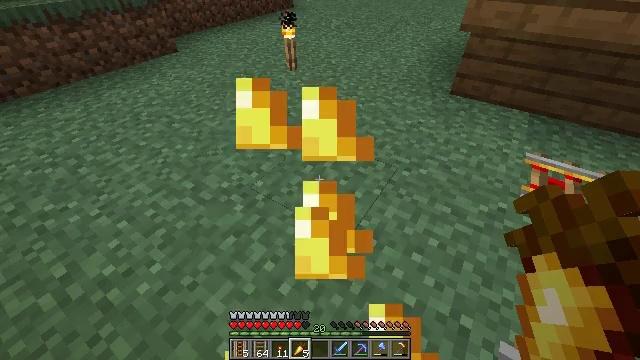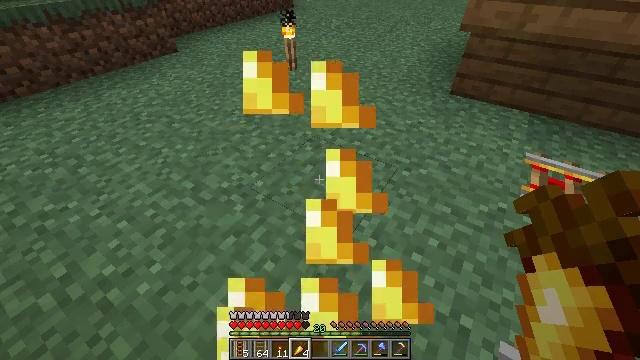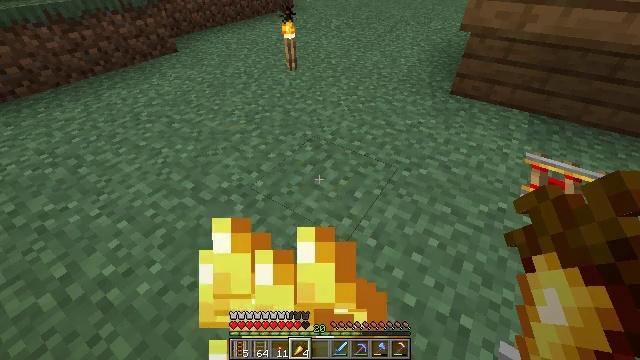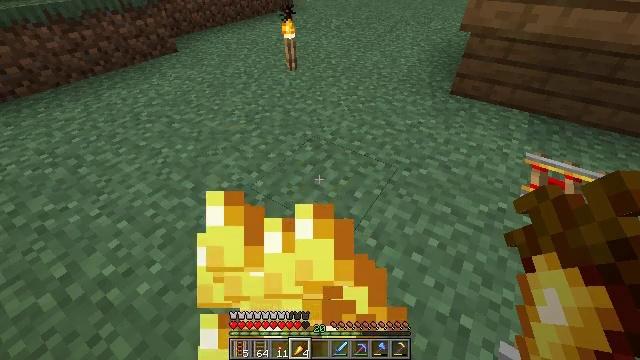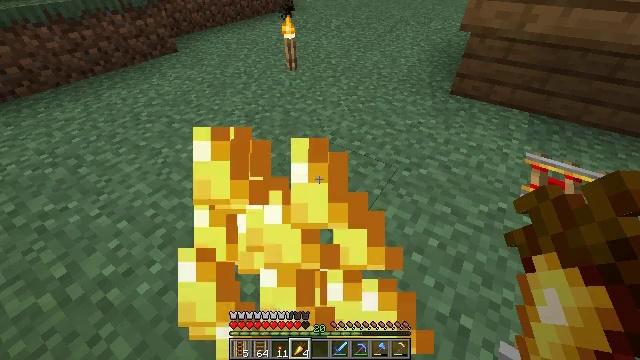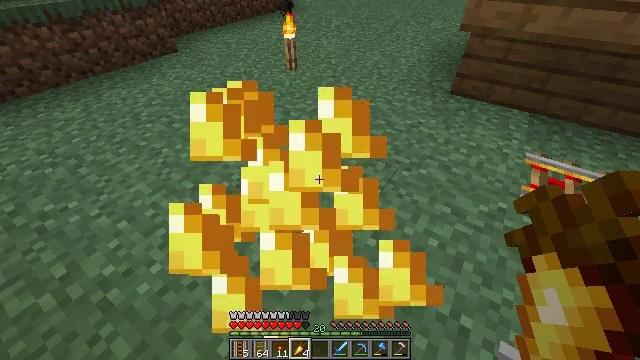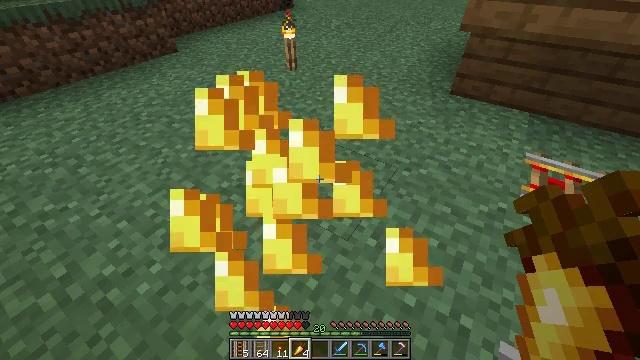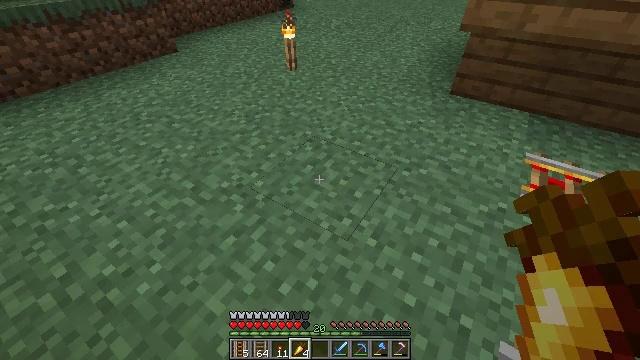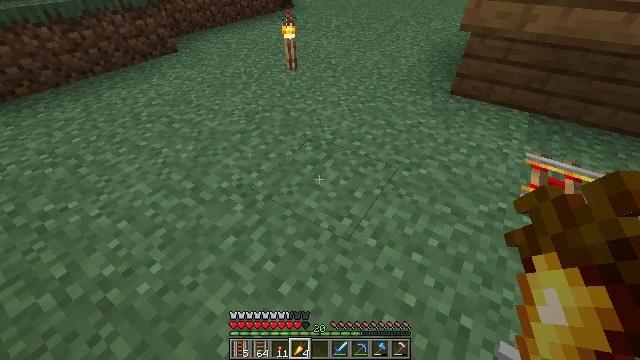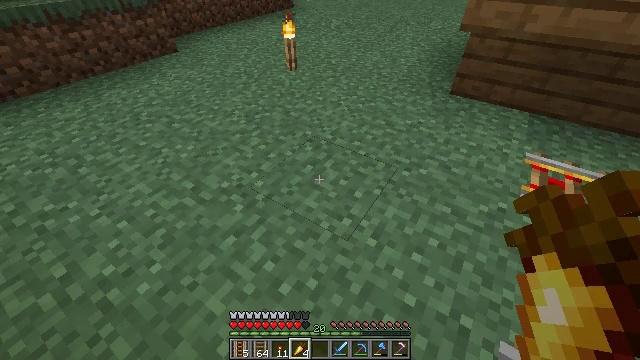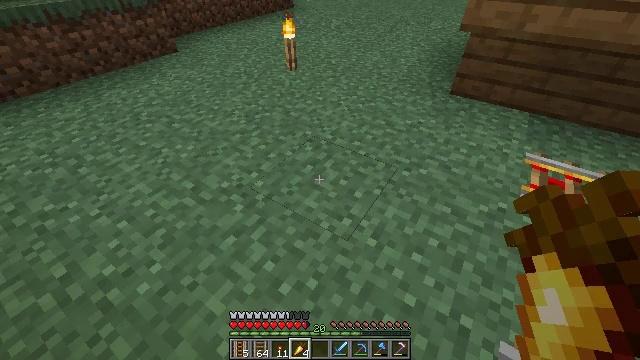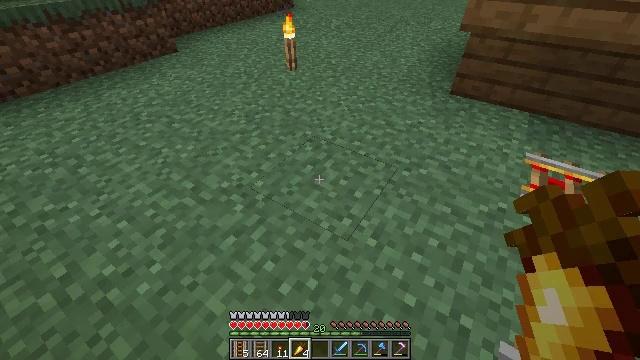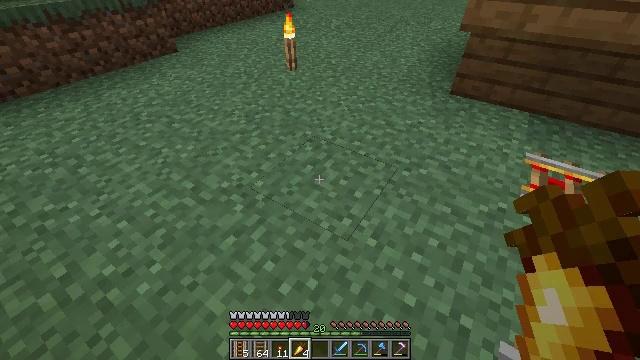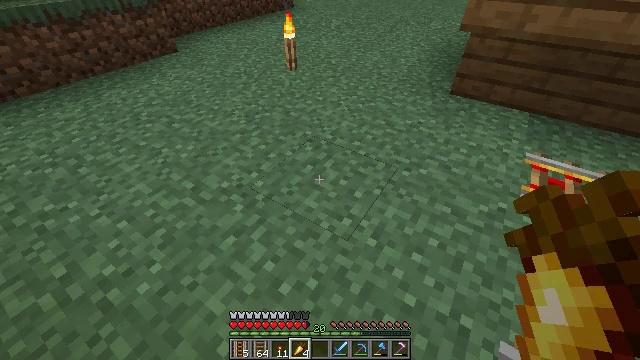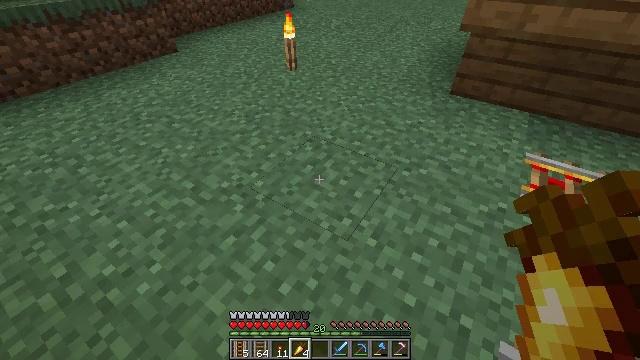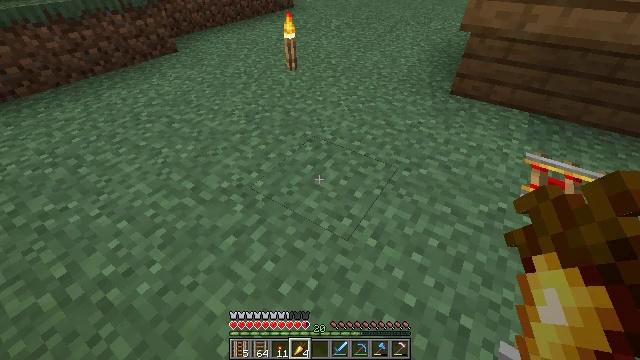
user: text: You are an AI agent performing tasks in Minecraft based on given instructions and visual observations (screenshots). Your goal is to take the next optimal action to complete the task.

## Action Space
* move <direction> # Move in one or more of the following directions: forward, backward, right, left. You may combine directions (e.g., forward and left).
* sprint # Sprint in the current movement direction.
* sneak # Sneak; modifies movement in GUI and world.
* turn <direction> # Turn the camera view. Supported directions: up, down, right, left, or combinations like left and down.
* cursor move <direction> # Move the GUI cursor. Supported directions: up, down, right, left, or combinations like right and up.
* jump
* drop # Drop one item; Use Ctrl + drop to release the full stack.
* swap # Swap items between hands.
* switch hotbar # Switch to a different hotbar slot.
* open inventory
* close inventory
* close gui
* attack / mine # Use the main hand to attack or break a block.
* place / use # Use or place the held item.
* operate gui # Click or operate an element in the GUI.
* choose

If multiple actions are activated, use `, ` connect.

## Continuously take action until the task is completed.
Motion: motion action
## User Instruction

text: Harvest wheat from the field.
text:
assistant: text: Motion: use / place
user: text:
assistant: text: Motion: use / place
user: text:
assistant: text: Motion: use / place
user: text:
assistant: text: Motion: use / place
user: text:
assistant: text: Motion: use / place
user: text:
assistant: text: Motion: use / place
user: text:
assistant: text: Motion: use / place
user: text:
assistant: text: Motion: use / place
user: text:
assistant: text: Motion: use / place
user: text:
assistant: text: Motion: use / place
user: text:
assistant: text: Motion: use / place
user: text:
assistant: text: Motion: use / place
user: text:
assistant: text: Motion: use / place
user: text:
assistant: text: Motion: use / place
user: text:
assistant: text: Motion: use / place
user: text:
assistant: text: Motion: use / place
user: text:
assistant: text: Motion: use / place
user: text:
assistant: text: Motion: use / place
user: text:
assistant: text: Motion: use / place
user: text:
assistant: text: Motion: use / place
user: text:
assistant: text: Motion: move forward
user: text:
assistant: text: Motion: move forward
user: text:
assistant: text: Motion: move forward
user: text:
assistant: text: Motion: move forward
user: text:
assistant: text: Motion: move forward, turn left and up
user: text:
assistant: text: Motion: move forward, turn left
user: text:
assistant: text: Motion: move forward, sprint
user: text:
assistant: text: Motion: move forward, sprint
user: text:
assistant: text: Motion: move forward, sprint
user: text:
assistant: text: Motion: move forward, sprint